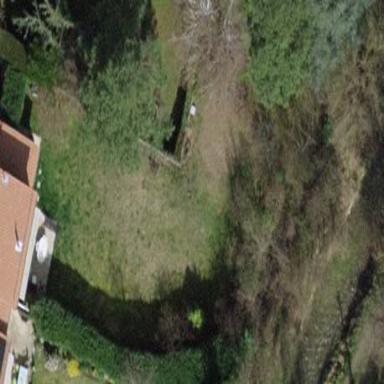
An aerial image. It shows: Garden surrounded by fence.